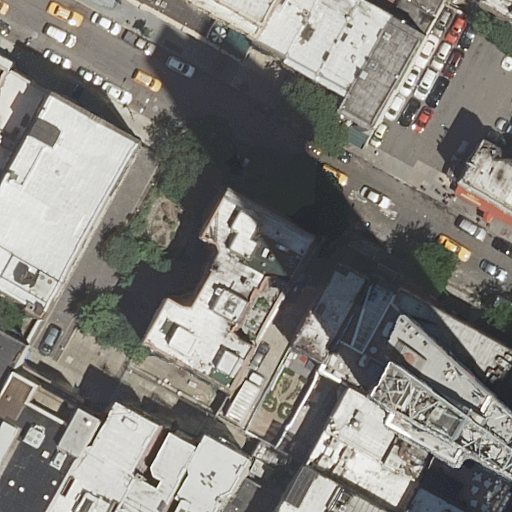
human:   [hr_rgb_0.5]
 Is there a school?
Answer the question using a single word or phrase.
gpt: yes

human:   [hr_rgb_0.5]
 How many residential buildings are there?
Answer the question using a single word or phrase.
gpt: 23

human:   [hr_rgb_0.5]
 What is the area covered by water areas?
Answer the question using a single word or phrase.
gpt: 0m2

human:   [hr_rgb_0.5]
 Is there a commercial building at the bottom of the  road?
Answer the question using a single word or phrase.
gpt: no

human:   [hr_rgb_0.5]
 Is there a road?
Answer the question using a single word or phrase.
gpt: yes

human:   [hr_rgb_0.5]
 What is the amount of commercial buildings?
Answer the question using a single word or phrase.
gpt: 0

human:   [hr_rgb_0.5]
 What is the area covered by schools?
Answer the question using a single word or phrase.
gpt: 4m2

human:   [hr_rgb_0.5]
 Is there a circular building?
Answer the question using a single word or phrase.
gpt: no

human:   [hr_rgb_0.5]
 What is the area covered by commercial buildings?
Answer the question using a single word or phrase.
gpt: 0m2

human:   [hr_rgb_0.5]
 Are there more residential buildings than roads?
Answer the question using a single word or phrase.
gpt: yes

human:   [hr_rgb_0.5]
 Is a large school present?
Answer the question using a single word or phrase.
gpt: no

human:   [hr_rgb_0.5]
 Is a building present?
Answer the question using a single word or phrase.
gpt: yes

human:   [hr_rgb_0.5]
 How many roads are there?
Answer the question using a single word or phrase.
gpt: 1

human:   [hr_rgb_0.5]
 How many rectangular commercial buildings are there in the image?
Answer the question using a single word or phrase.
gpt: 0

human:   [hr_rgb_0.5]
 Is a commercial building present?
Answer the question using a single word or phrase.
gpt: no

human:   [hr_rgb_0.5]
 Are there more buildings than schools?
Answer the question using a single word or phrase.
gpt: yes

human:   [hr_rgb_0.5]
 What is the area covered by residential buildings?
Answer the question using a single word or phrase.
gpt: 6728m2

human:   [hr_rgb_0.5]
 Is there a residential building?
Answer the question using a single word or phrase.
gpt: yes

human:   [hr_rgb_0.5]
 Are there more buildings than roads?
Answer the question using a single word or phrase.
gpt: yes

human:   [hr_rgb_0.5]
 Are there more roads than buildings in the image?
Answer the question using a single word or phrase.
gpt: no

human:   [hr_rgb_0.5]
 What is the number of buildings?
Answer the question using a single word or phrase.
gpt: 23

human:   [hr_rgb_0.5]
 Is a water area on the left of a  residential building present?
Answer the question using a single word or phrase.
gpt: no

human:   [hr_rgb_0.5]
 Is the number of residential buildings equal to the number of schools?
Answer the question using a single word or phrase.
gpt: no

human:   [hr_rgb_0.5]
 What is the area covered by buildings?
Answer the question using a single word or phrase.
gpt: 6728m2

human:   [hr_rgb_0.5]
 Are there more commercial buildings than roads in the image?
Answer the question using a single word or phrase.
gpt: no

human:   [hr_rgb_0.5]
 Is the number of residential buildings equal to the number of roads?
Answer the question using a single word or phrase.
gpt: no

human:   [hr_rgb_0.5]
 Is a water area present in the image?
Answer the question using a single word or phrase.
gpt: no

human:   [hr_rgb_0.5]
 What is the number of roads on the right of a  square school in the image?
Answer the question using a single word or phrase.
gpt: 0

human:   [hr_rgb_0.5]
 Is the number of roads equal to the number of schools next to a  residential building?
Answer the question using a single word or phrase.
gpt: yes

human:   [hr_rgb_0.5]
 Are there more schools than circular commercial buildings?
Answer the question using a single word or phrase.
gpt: yes

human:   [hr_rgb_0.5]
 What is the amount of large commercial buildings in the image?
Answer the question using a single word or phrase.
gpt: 0

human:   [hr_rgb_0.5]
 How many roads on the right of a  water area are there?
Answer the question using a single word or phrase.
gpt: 0

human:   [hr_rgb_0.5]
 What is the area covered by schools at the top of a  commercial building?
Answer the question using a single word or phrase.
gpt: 0m2

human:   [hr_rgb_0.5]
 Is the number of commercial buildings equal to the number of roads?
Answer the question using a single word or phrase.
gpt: no

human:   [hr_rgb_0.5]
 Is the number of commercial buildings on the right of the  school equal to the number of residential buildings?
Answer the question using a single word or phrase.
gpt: no

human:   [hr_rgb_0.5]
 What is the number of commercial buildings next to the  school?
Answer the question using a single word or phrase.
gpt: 0

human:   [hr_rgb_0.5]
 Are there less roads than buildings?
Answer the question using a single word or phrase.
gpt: yes

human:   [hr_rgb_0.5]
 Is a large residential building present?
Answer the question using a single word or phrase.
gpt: yes

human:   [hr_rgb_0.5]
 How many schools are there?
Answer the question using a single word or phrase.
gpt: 1

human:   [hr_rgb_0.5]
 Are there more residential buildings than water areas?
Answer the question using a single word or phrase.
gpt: yes

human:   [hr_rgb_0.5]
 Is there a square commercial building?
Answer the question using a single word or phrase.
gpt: no

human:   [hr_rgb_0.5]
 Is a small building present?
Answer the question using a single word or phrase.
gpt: yes

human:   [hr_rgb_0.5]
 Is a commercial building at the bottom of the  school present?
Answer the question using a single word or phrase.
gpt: no

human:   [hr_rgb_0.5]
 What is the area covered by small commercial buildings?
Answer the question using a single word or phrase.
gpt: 0m2

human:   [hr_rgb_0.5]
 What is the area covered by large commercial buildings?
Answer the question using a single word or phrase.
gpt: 0m2

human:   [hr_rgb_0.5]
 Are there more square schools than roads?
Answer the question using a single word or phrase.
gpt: no

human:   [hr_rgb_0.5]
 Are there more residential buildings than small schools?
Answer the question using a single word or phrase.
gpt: yes

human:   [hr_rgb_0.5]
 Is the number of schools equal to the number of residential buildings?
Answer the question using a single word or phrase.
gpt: no

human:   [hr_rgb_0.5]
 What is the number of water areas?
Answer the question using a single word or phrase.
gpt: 0

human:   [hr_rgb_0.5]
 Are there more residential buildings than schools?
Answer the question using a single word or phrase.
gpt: yes

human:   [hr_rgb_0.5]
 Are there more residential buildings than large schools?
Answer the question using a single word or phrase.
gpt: yes

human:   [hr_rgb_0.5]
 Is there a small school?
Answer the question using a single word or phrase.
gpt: yes

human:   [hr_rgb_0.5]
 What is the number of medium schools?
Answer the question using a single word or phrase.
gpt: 0

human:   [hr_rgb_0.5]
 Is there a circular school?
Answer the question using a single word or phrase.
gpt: no

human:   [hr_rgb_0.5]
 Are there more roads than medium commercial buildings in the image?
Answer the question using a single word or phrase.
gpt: yes

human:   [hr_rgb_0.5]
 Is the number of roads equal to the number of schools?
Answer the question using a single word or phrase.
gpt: yes

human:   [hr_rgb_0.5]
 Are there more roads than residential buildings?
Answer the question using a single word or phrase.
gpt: no

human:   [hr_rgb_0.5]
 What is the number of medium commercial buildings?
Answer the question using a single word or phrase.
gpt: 0

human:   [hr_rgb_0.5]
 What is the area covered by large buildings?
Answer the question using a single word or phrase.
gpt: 4164m2

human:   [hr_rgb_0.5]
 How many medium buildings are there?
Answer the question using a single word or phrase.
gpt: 12

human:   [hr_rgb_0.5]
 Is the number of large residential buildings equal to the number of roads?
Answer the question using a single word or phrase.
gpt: no

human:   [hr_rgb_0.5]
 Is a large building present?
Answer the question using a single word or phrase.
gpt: yes

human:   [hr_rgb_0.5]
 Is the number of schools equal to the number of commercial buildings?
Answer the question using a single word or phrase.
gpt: no

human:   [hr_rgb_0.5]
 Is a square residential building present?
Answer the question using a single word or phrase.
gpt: no